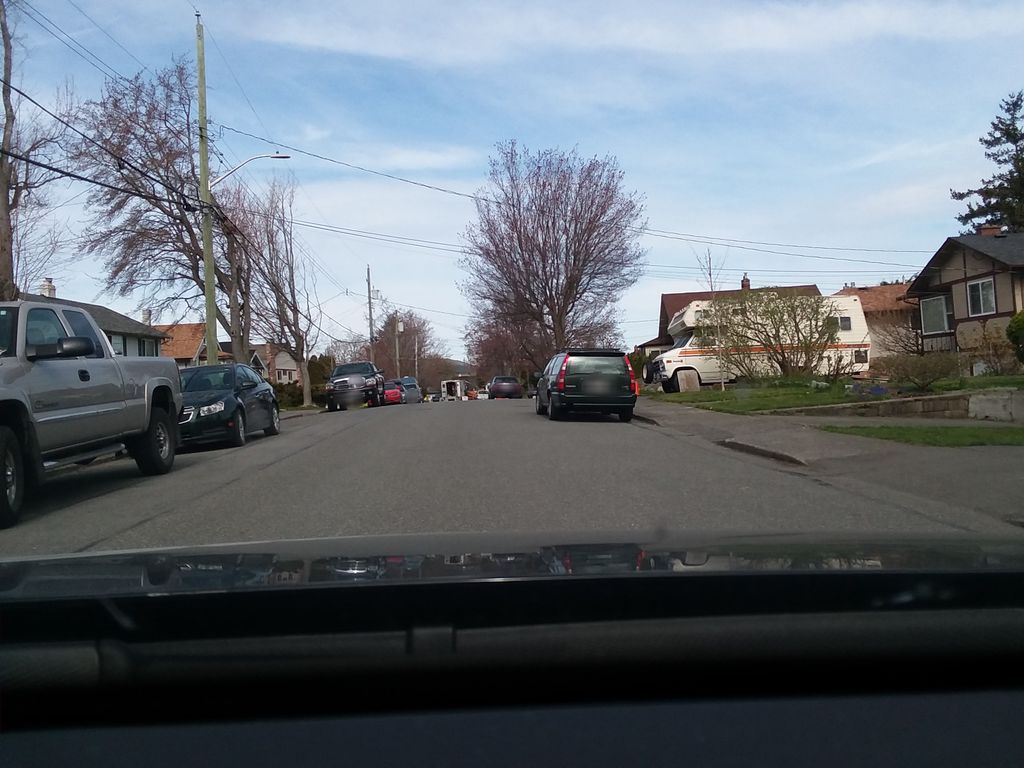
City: victoria